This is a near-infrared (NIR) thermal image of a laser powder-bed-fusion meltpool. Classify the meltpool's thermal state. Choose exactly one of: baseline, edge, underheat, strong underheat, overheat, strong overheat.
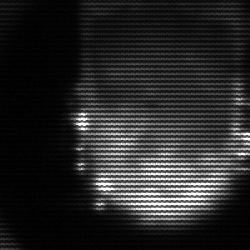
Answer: baseline